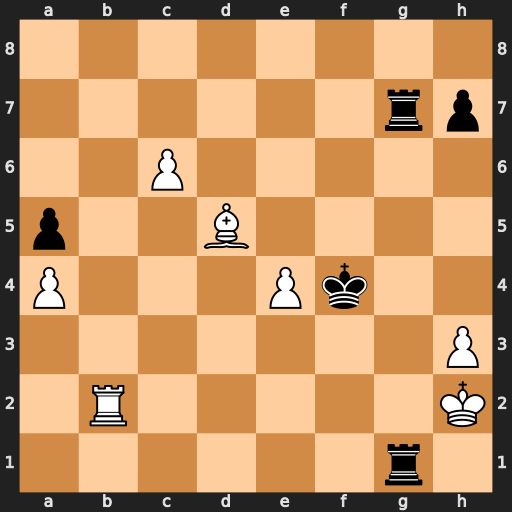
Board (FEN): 8/6rp/2P5/p2B4/P3Pk2/7P/1R5K/6r1
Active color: w
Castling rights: -
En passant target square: -
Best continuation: Rc2 Rd1 c7 Rxc7 Rxc7